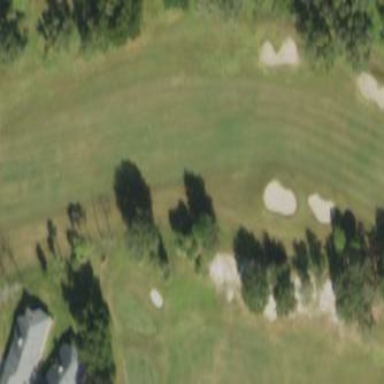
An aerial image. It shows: Golf fairway surrounded by grass.